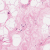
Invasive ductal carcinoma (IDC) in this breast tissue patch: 0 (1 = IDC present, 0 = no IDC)